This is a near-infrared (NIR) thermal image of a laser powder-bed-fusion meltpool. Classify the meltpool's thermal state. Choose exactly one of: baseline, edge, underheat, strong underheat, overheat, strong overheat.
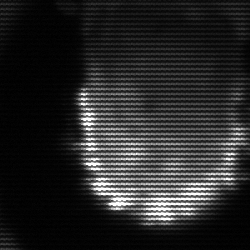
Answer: baseline